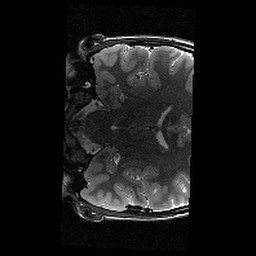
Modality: T2w
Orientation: coronal
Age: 12
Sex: male
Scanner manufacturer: siemens
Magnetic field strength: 3 T
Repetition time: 9.23 s
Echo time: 0.067 s